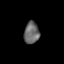
Tissue: lung
Cell type: Epithelial cells
Senescence score: 0.1561
Nuclear area (px): 325
Mean DAPI intensity: 104.628